Question: I'm trying to run a simple Java EE app on jboss 'wildfly 8' server. I just by selecting 'Run on Server' menu. but deployments folder is empty. browser shows 'error 404 not found' by accessing address:'http://127.0.0.1:8080/EjbTest/'. Any idea?

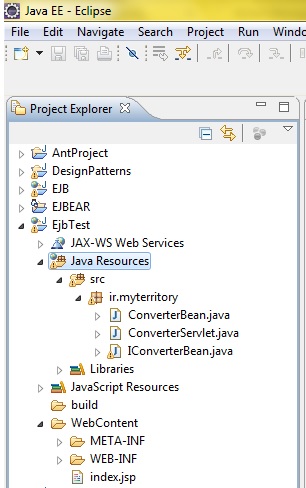
Answer: Finally, I figured out what problem my ear file had. As <URL> says, my ear file didn't follow the structure. after putting necessary files into .ear file, it worked with no problem.